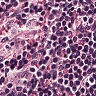
Metastatic tissue present: no